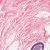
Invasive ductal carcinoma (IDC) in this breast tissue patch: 0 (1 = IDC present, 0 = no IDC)